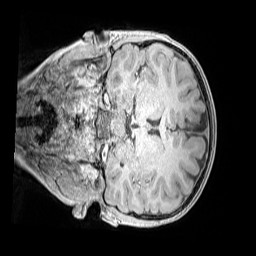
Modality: MP2RAGE
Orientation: coronal
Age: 9
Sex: male
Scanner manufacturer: siemens
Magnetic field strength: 3 T
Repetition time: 4 s
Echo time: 0.00299 s